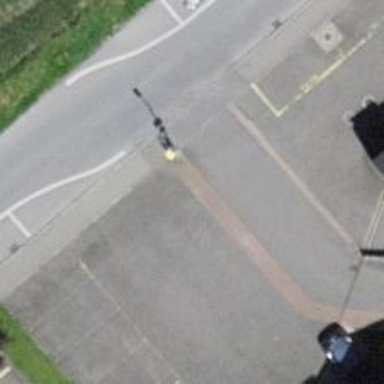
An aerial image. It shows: Post box is visible.